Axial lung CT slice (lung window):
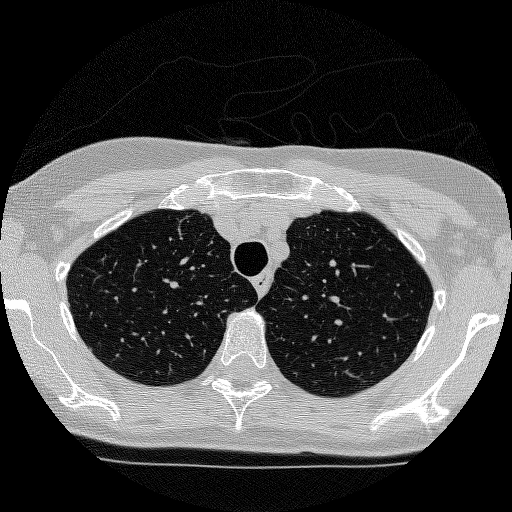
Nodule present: no